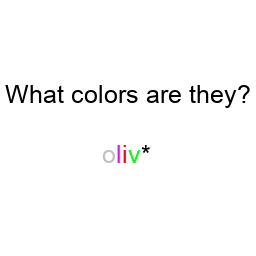
Color: silver, magenta, red, lime, black
Color name shown: olive
Background color: white
Question text color: black